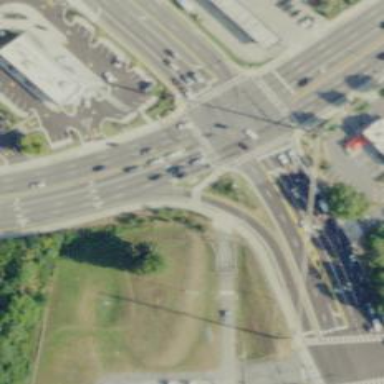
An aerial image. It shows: Emergency access point on the road.